Question:
In 'javafx' can I create this type of button? I tried a 'splitmenubutton' but it contais the button with the arrow. In this picture the button contains an arrow with text and an image (not just the arrow).
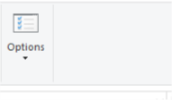
Answer: Here is an example using 'MenuButton'. I found an option image and a down-arrow image.
> Key code
'''
//Use a VBox to stack the different nodes
menuButton.setGraphic(new VBox(new StackPane(imageView), label, new StackPane(imageView2)));
'''
***The attached 'CSS' file removes the default down-arrow.****
> Full code
'''
import javafx.application.Application;
import javafx.geometry.Side;
import javafx.scene.Scene;
import javafx.scene.control.Label;
import javafx.scene.control.Menu;
import javafx.scene.control.MenuButton;
import javafx.scene.control.MenuItem;
import javafx.scene.image.Image;
import javafx.scene.image.ImageView;
import javafx.scene.layout.StackPane;
import javafx.scene.layout.VBox;
import javafx.stage.Stage;
/**
*
* @author Sedrick
*/
public class JavaFXApplication9 extends Application {
@Override
public void start(Stage primaryStage) {
MenuItem menuItem1 = new Menu("One");
MenuItem menuItem2 = new Menu("Two");
MenuButton menuButton = new MenuButton();
ImageView imageView = new ImageView(new Image(getClass().getResourceAsStream("options.png")));
imageView.setFitWidth(25);
imageView.setFitHeight(25);
ImageView imageView2 = new ImageView(new Image(getClass().getResourceAsStream("arrow.png")));
imageView2.setFitWidth(25);
imageView2.setFitHeight(15);
Label label = new Label("Options");
menuButton.setGraphic(new VBox(new StackPane(imageView), label, new StackPane(imageView2)));
menuButton.getItems().addAll(menuItem1, menuItem2);
menuButton.setPopupSide(Side.BOTTOM);
StackPane root = new StackPane();
root.getChildren().add(menuButton);
Scene scene = new Scene(root, 300, 250);
scene.getStylesheets().add(getClass().getResource("myCss.css").toString());
primaryStage.setTitle("Hello World!");
primaryStage.setScene(scene);
primaryStage.show();
}
/**
* @param args the command line arguments
*/
public static void main(String[] args) {
launch(args);
}
}
'''
Code from <URL>.
'''
.menu-button > .arrow-button {
-fx-padding: 0;
}
.menu-button > .arrow-button > .arrow {
-fx-padding: 0;
}
'''
> Results
<URL>
<URL>